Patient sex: M
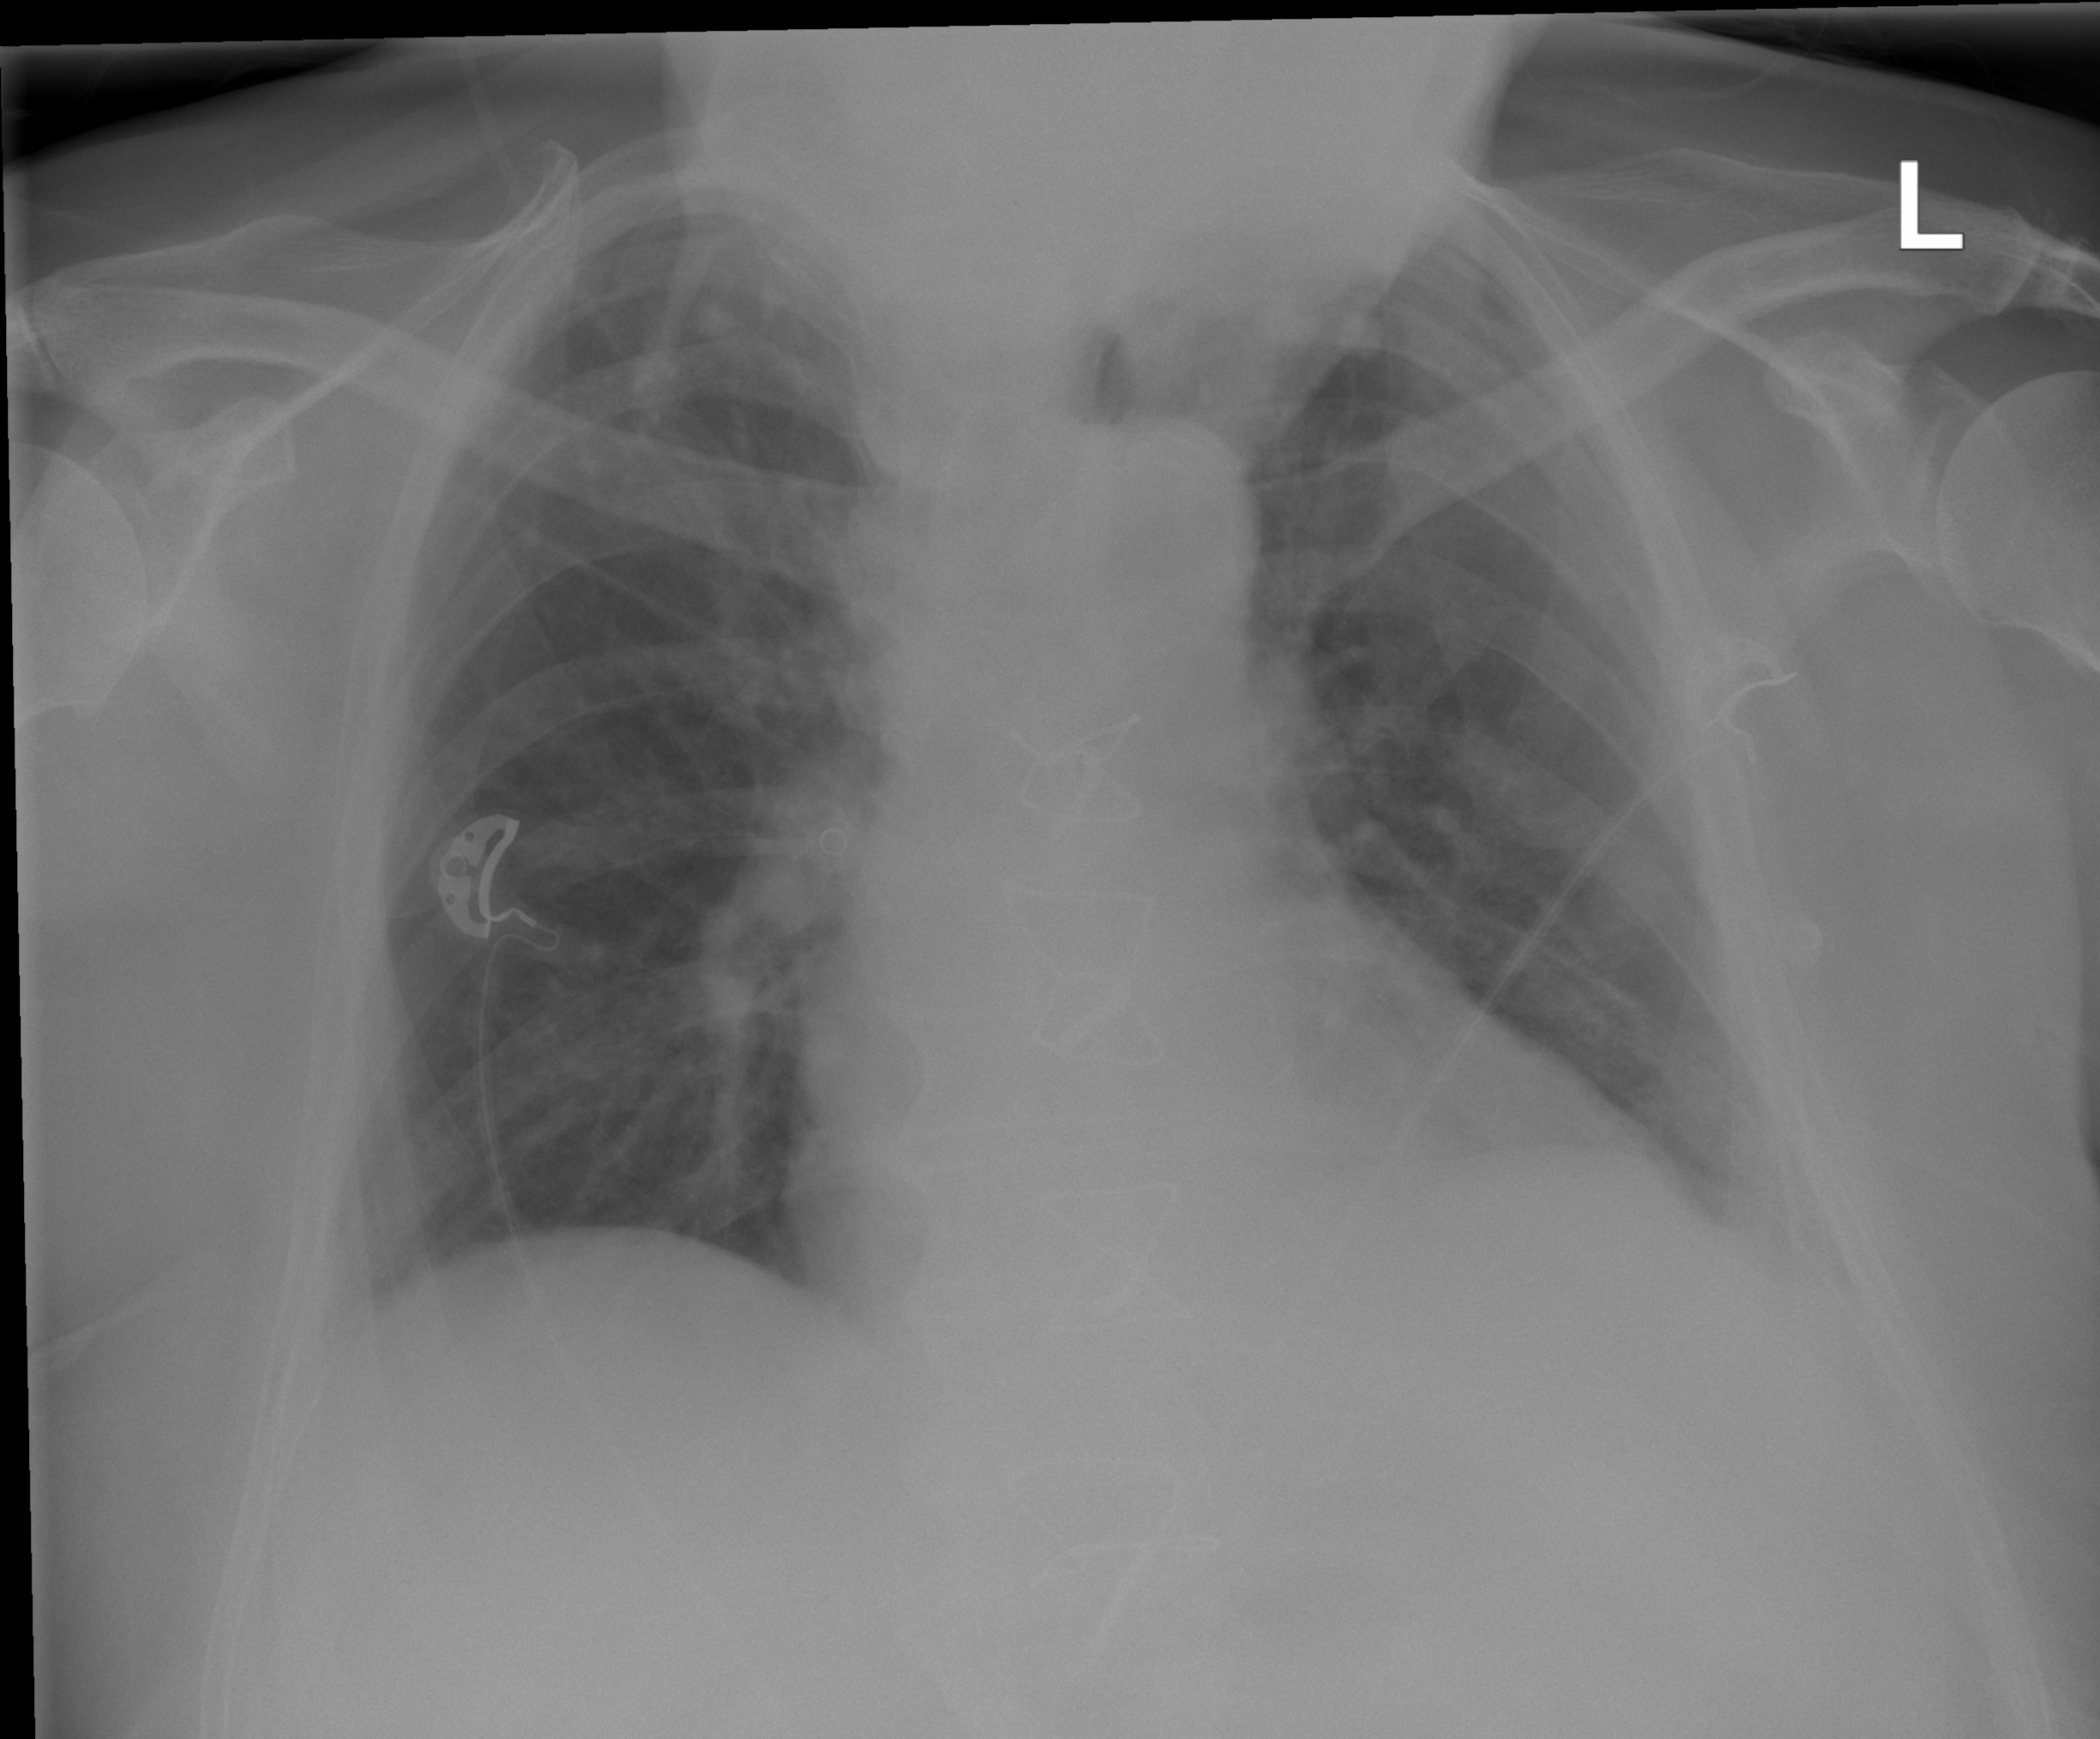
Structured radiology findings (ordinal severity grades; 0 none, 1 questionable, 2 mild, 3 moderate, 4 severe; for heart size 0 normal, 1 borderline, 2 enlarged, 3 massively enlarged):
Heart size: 2
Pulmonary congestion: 2
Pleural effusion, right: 0
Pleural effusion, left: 1
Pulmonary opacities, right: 0
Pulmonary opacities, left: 0
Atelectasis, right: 0
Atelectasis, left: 0